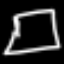
Label: square